Question: I have this formula I derived and I want to implement in R.

This is the double loop way of doing it:
'''
munew = 0
mu_normalizer = 0
for (j in 1:dim(x)[2] ) {
for (i in 1:dim(x)[1] ) {
munew = munew + (x[i,j]/(sigma_2[j] *omega_2[i]))
}}
for (j in 1:dim(x)[2] ) {
for (i in 1:dim(x)[1] ) {
mu_normalizer = mu_normalizer + (1/(sigma_2[j] *omega_2[i]))
}}
munew = munew/mu_normalizer
'''
where sigma_2 and omega_2 are sigma^2 and omega^2 respectively.
What is the fastest way I can implement this in R?
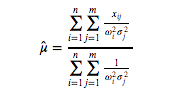
Answer: Perhaps 'outer' (or its '%o%') is helpful:
'''
x = matrix(sample(1:3, 20, T), 5)
sigma_2 = runif(4)
omega_2 = runif(5)
munew = 0
mu_normalizer = 0
for (j in 1:dim(x)[2] ) {
for (i in 1:dim(x)[1] ) {
munew = munew + (x[i,j]/(sigma_2[j] *omega_2[i]))
}}
munew
#[1] <PHONE>
sum(x / (omega_2 %o% sigma_2))
#[1] <PHONE>
for (j in 1:dim(x)[2] ) {
for (i in 1:dim(x)[1] ) {
mu_normalizer = mu_normalizer + (1/(sigma_2[j] *omega_2[i]))
}}
mu_normalizer
#[1] <PHONE>
sum(1 / (omega_2 %o% sigma_2))
#[1] <PHONE>
munew/mu_normalizer
#[1] 2.210034
sum(x / (omega_2 %o% sigma_2)) / sum(1 / (omega_2 %o% sigma_2)) #this is the actual answer
#[1] 2.210034
'''